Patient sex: M
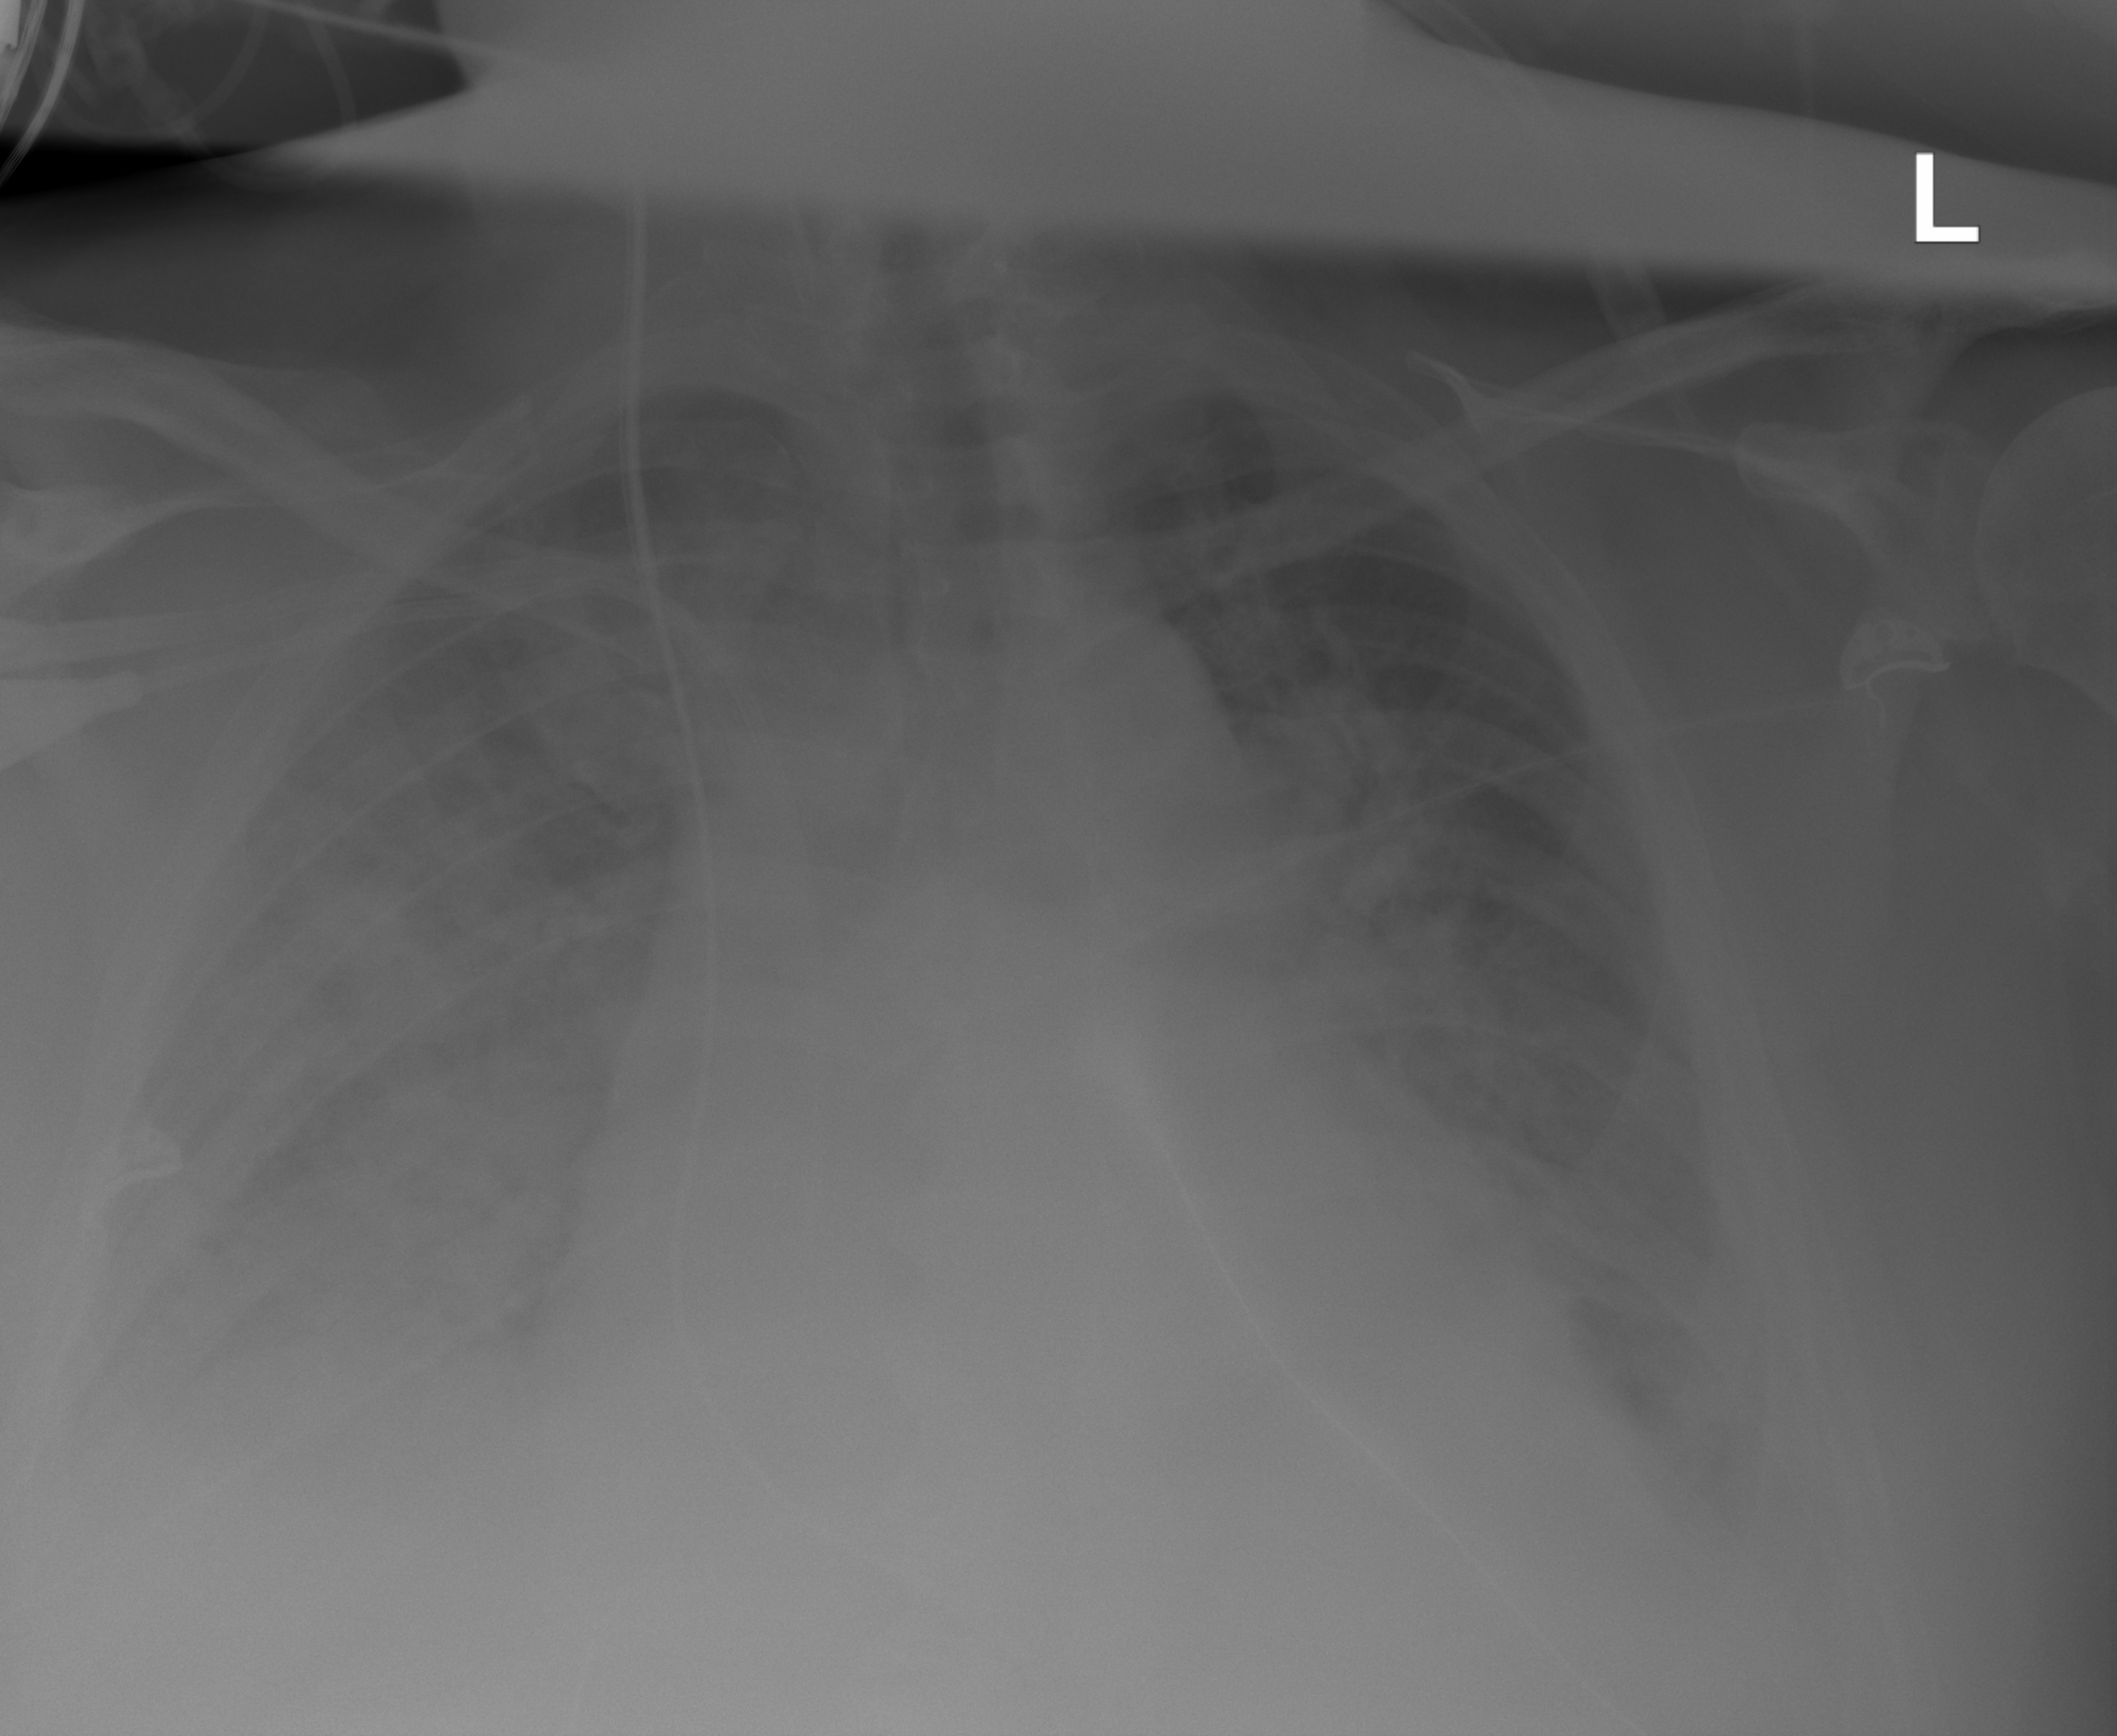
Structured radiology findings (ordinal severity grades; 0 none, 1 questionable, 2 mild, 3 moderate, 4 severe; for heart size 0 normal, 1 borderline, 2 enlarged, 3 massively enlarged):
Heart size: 2
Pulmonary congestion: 3
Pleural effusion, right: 3
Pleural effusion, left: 2
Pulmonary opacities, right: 3
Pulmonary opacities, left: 2
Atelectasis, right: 3
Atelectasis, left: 3